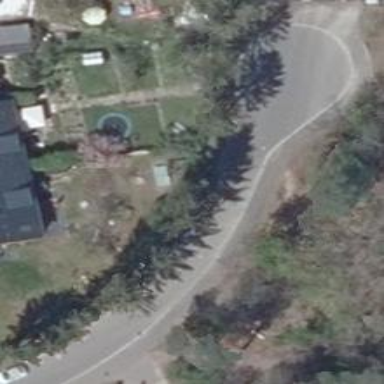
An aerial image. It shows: Paved driveway serving as service road.